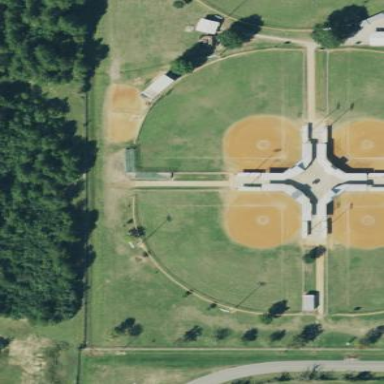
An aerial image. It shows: Softball pitch for leisure land activities.